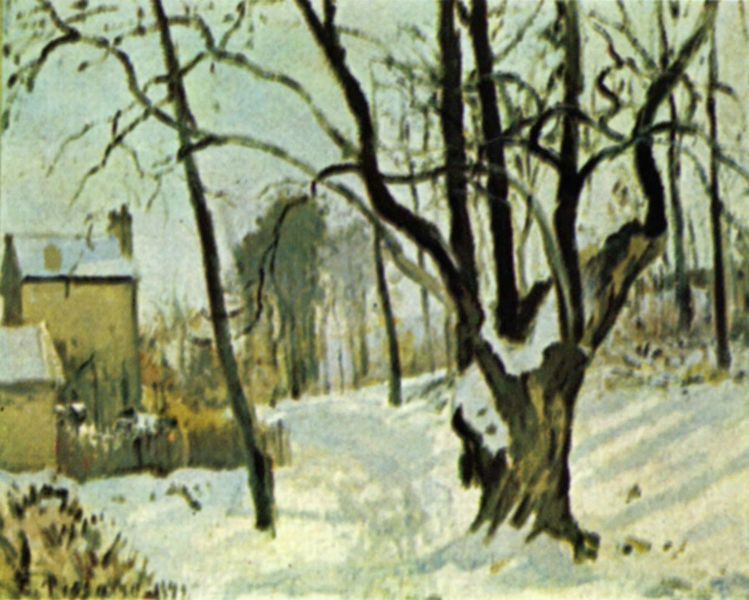
Titel: Schnee in Louveciennes
Künstler: Camille Pissarro
Institution: (Privatsammlung)
Schlagwörter: baum, blau, blätter, dunkel, gemälde, himmel, laub, schatten, weiß, wolken, baumstämme, bäume, cezanne, gelb, grün, impressionismus, landschaft, ocker, äste, braun, fenster, grau, hell, holz, licht, schwarz, dach, eis, gebäude, gras, haus, park, schnee, weg, zaun, beige, expressionismus, malerei, alt, wand, öl, ast, baumstamm, einsamkeit, häuser, hügel, kalt, natur, stamm, strauch, weide, zweige, busch, büsche, einsam, gebüsch, pastos, pfad, sonne, sträucher, trampelpfad, land, blatt, kontrast, wald, anhöhe, kamin, schornstein, garten, hellblau, klar, russland, spuren, leer, verlassen, dorf, dächer, allee, farbe, tag, kahl, winter, spur, häuschen, querformat, stämme, monet, deutsch, menschenleer, unscharf, kälte, zweig, schneelandschaft, lichtung, friedhof, laubbaum, sonnig, liebermann, diagonal, verschwommen, leibl, buschwerk, gaugin, karg, rinde, gaugine, eiche, claude monet, sisley, winterlandschaft, frost, alfred sisley, jahreszeit, blätte, winterlich, pissaro, verschneit, senkrechte, pissarro, vertikal, baume, unschärfe, eisig, schlecht, jahreszeiten, borke, häser, tage, alter baum, junger baum, spuren im schnee, blauw, frosst, kaltes licht, fahles licht, böume wld, sonne+, ssonne, schatten+